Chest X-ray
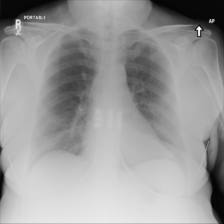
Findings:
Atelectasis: negative
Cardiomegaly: negative
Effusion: negative
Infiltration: negative
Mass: negative
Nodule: negative
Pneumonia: negative
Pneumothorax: negative
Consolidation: negative
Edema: negative
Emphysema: negative
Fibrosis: negative
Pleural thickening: negative
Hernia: negative